Question: For an internal tool, I need to create something akin to Blender's node editor (see image below) or UE4's blueprint editor with WPF.

The backend and individual blocks aren't a problem, but I'm not sure how to go about an arbitrary sized and expanding canvas. I thought about using a 'Canvas' inside a 'ScrollViewer', but I think that would be difficult to scroll left (i.e. if the user had to add nodes to the left of what the 'ScrollViewer' thinks is the edge). I'm relatively new to WPF, so could someone point me in the right direction?
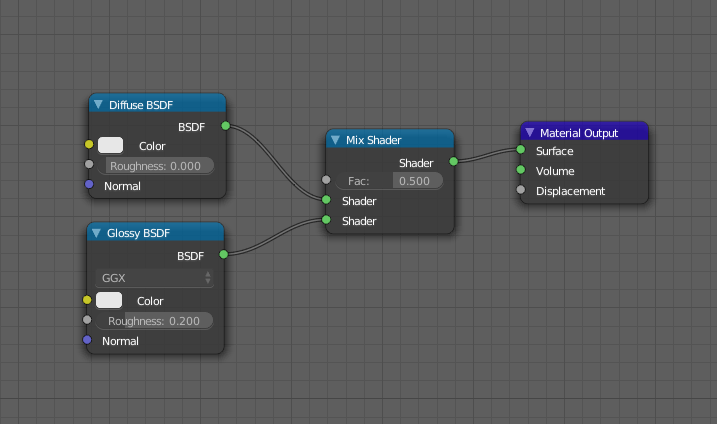
Answer: You will have to write your own custom 'Panel' implementation with 'IScrollInfo' interface. Through this interface you can dynamically change extent size of your panel at any time using 'ScrollOwner.InvalidateScrollInfo()' method. Here are some links that will get you started:
<URL>
<URL>
Your final code should contain an 'ItemsControl' that is using your custom panel inside a 'ScrollViewer'. As for drawing the connections between blocks, I personally would use transparent layer above your panel with 'OnRender' code that draws them using 'DrawingContext'.
EDIT:
Check out <URL>. There is a working node editor-like control here.